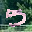
Label: 5